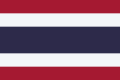
Flag of Thailand